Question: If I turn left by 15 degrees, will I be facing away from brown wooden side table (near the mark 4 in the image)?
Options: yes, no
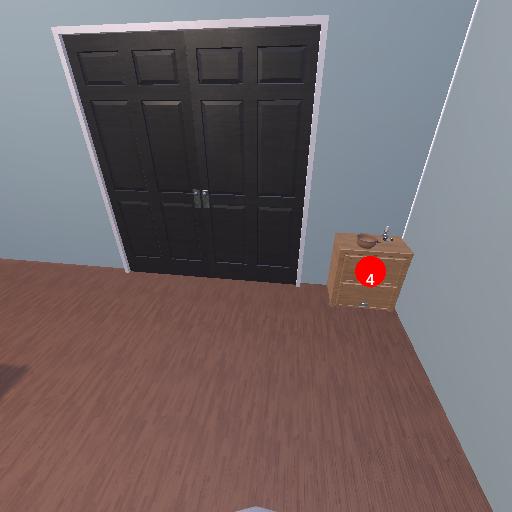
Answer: yes